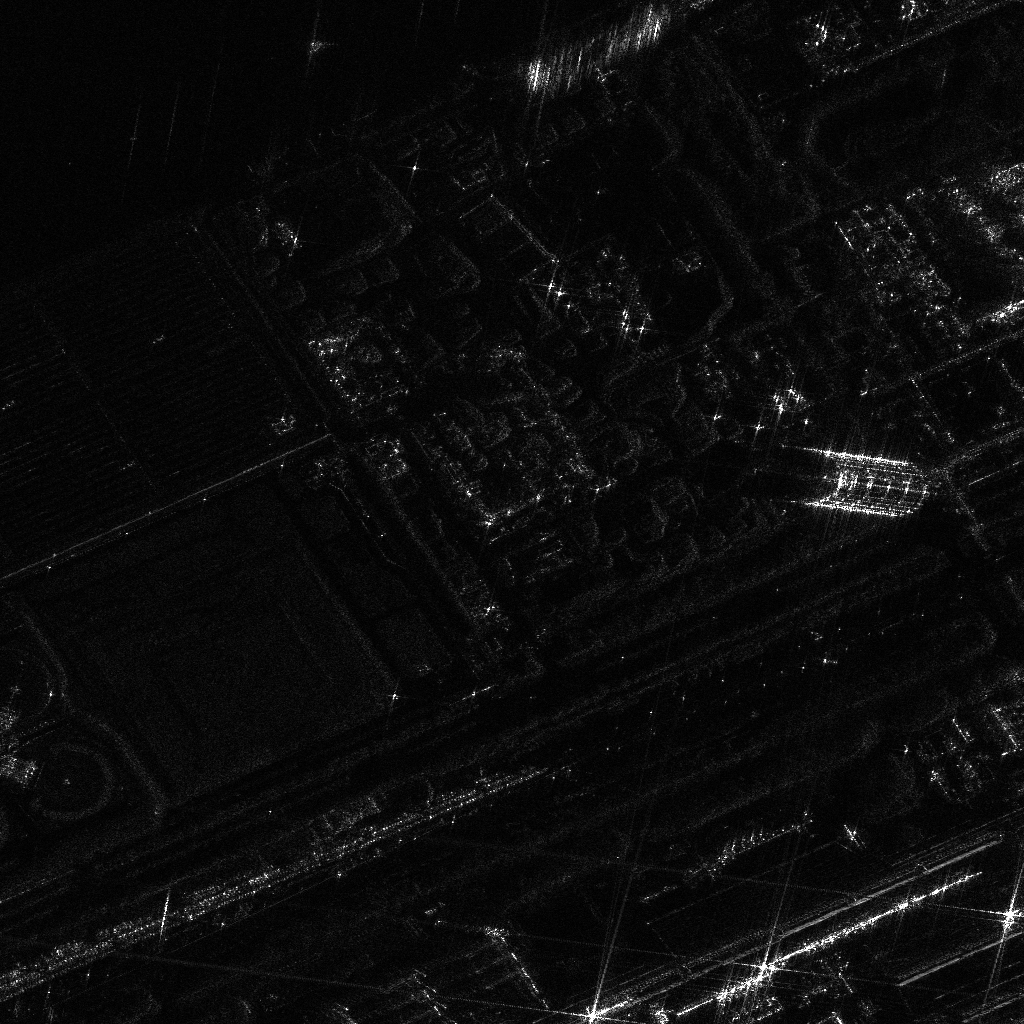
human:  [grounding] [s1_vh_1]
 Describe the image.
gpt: In the satellite image, there is  <ref>1 large container </ref> <box>[[56, -3, 60, 12, 60]]</box> located at top.